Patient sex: M
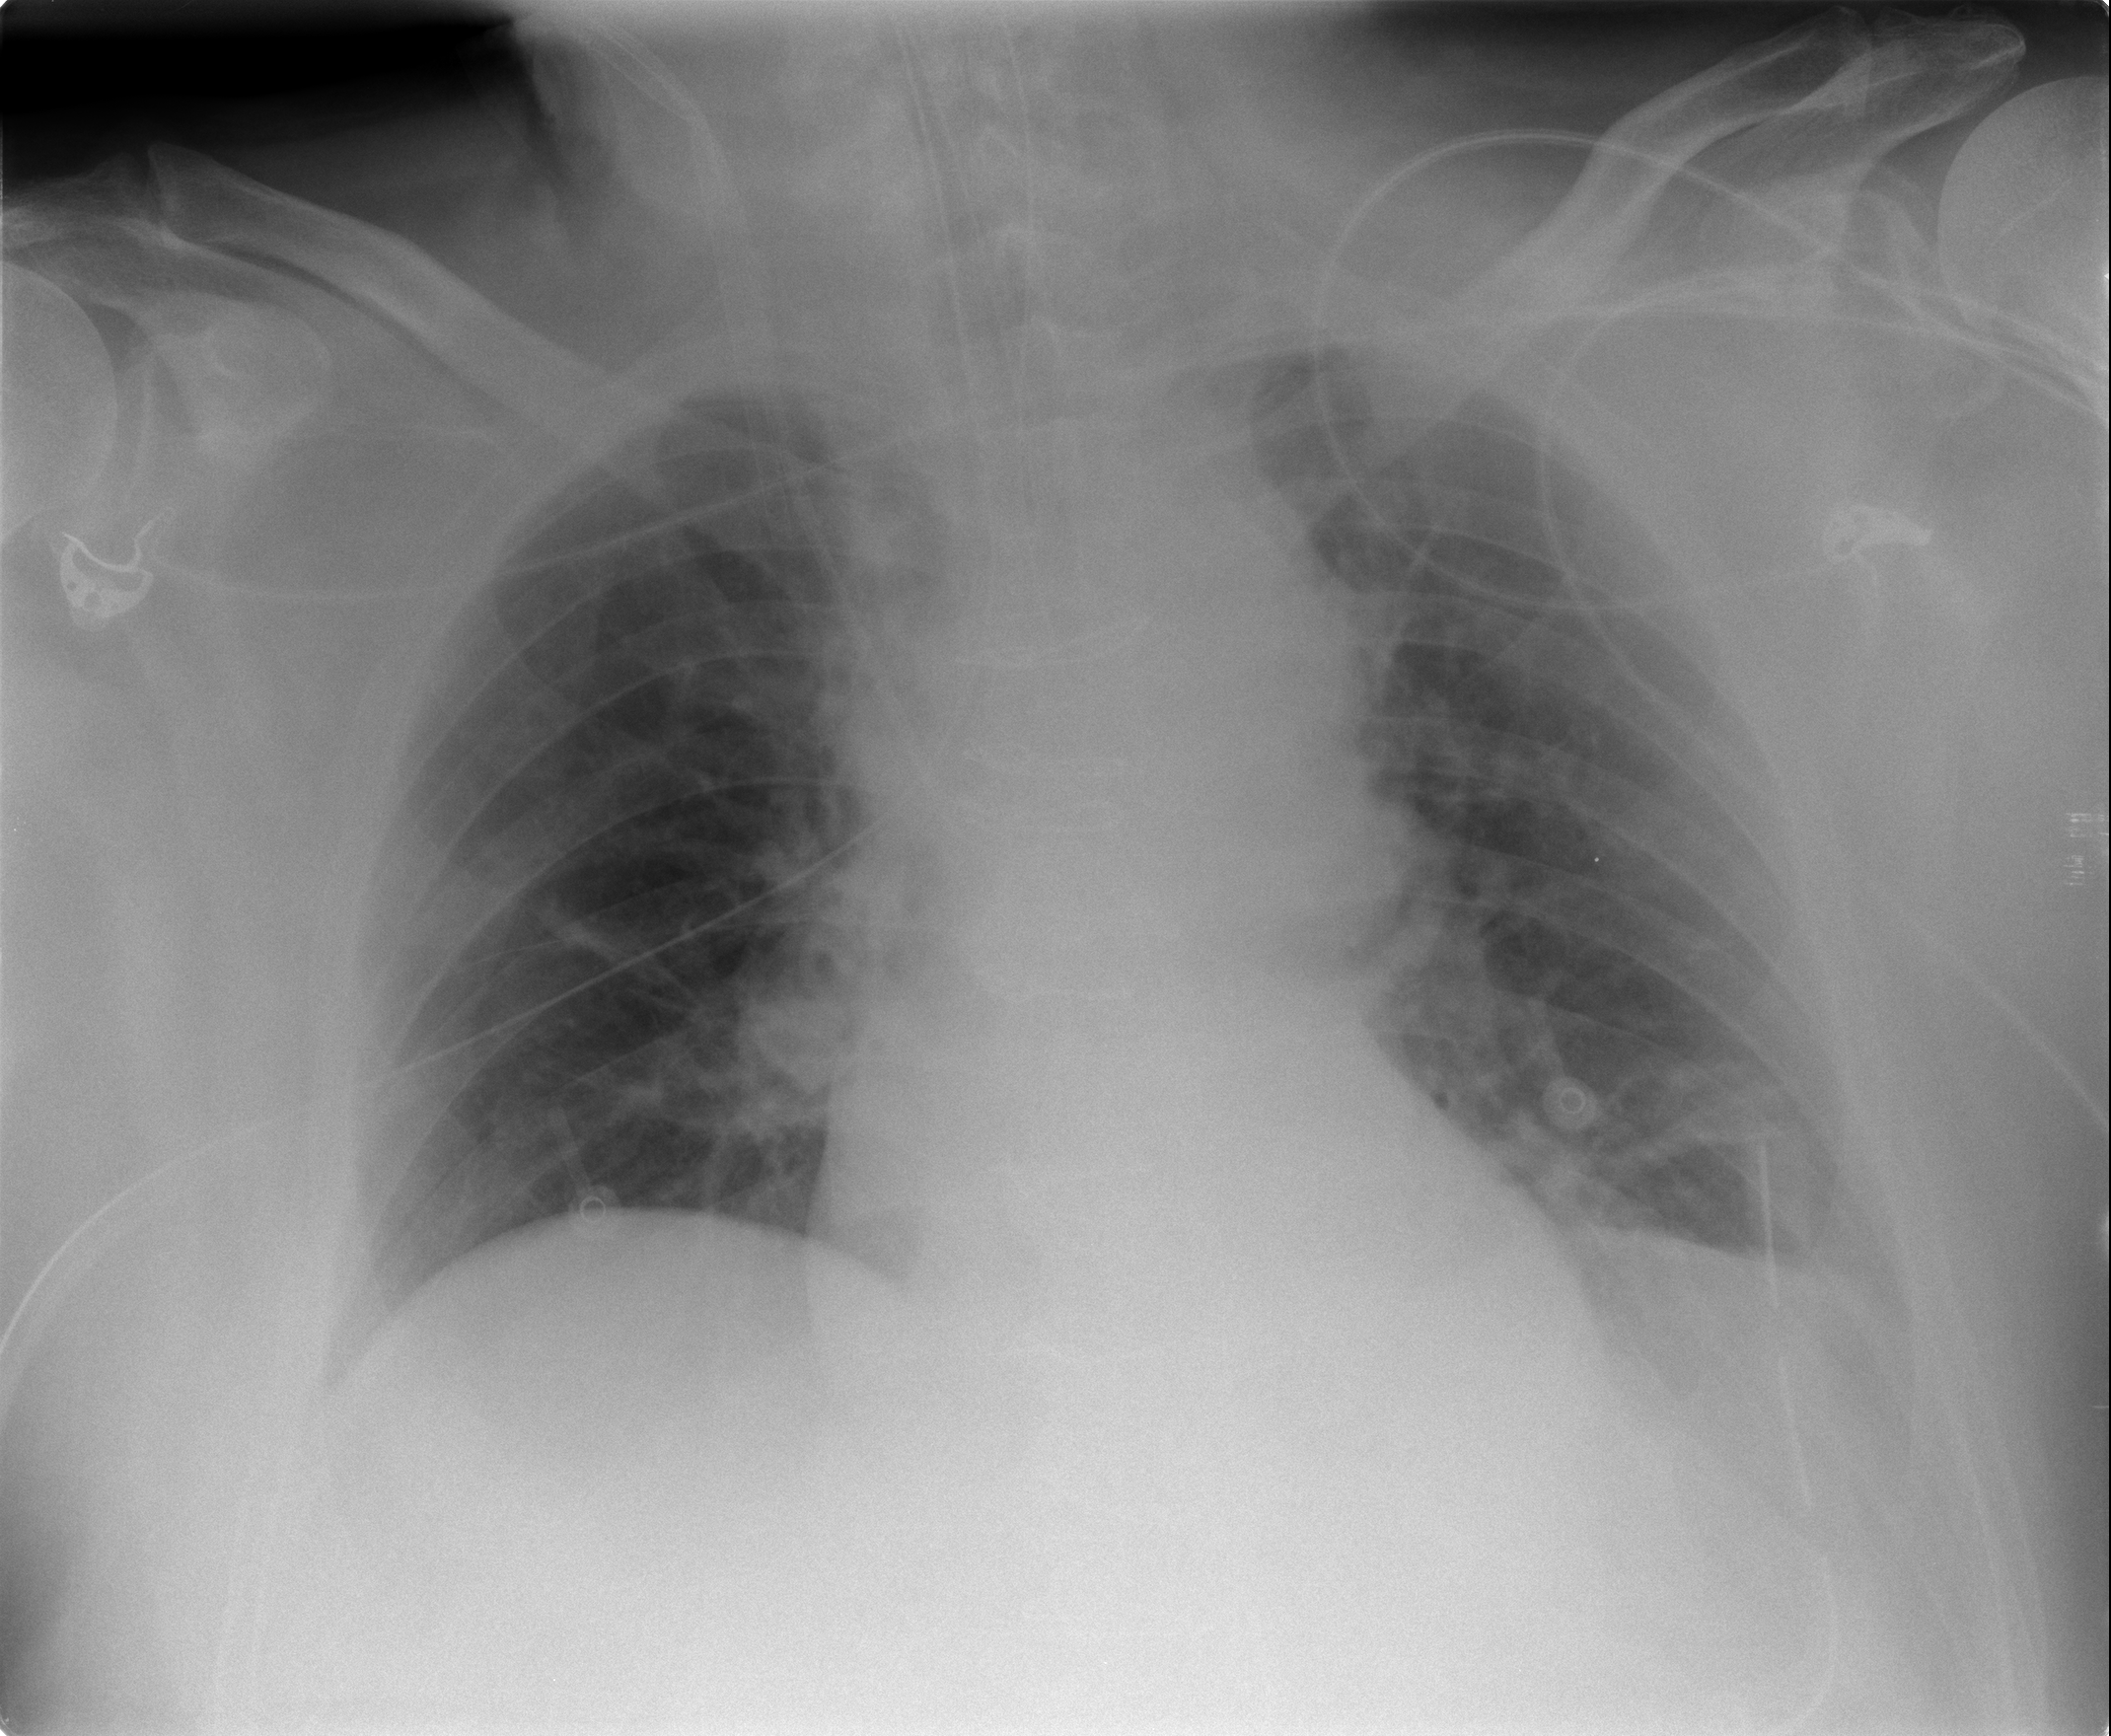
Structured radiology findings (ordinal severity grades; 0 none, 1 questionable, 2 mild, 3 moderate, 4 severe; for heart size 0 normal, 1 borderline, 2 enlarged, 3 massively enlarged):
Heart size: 0
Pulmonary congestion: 0
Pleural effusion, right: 0
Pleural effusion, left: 1
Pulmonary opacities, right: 0
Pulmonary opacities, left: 0
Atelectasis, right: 2
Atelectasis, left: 2